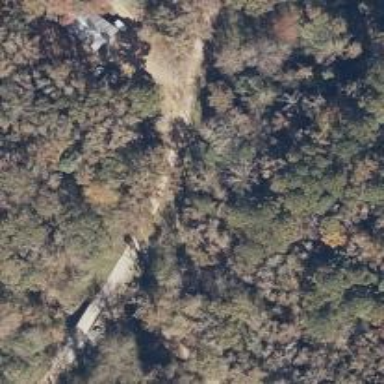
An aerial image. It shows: Path on bridge.